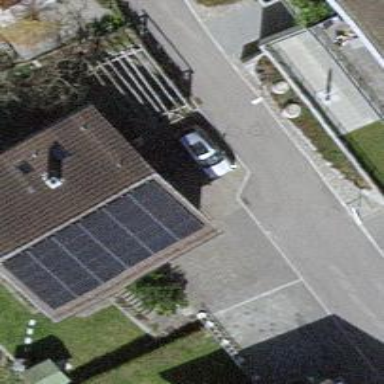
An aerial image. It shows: Solar power generator using photovoltaic panels.